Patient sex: M
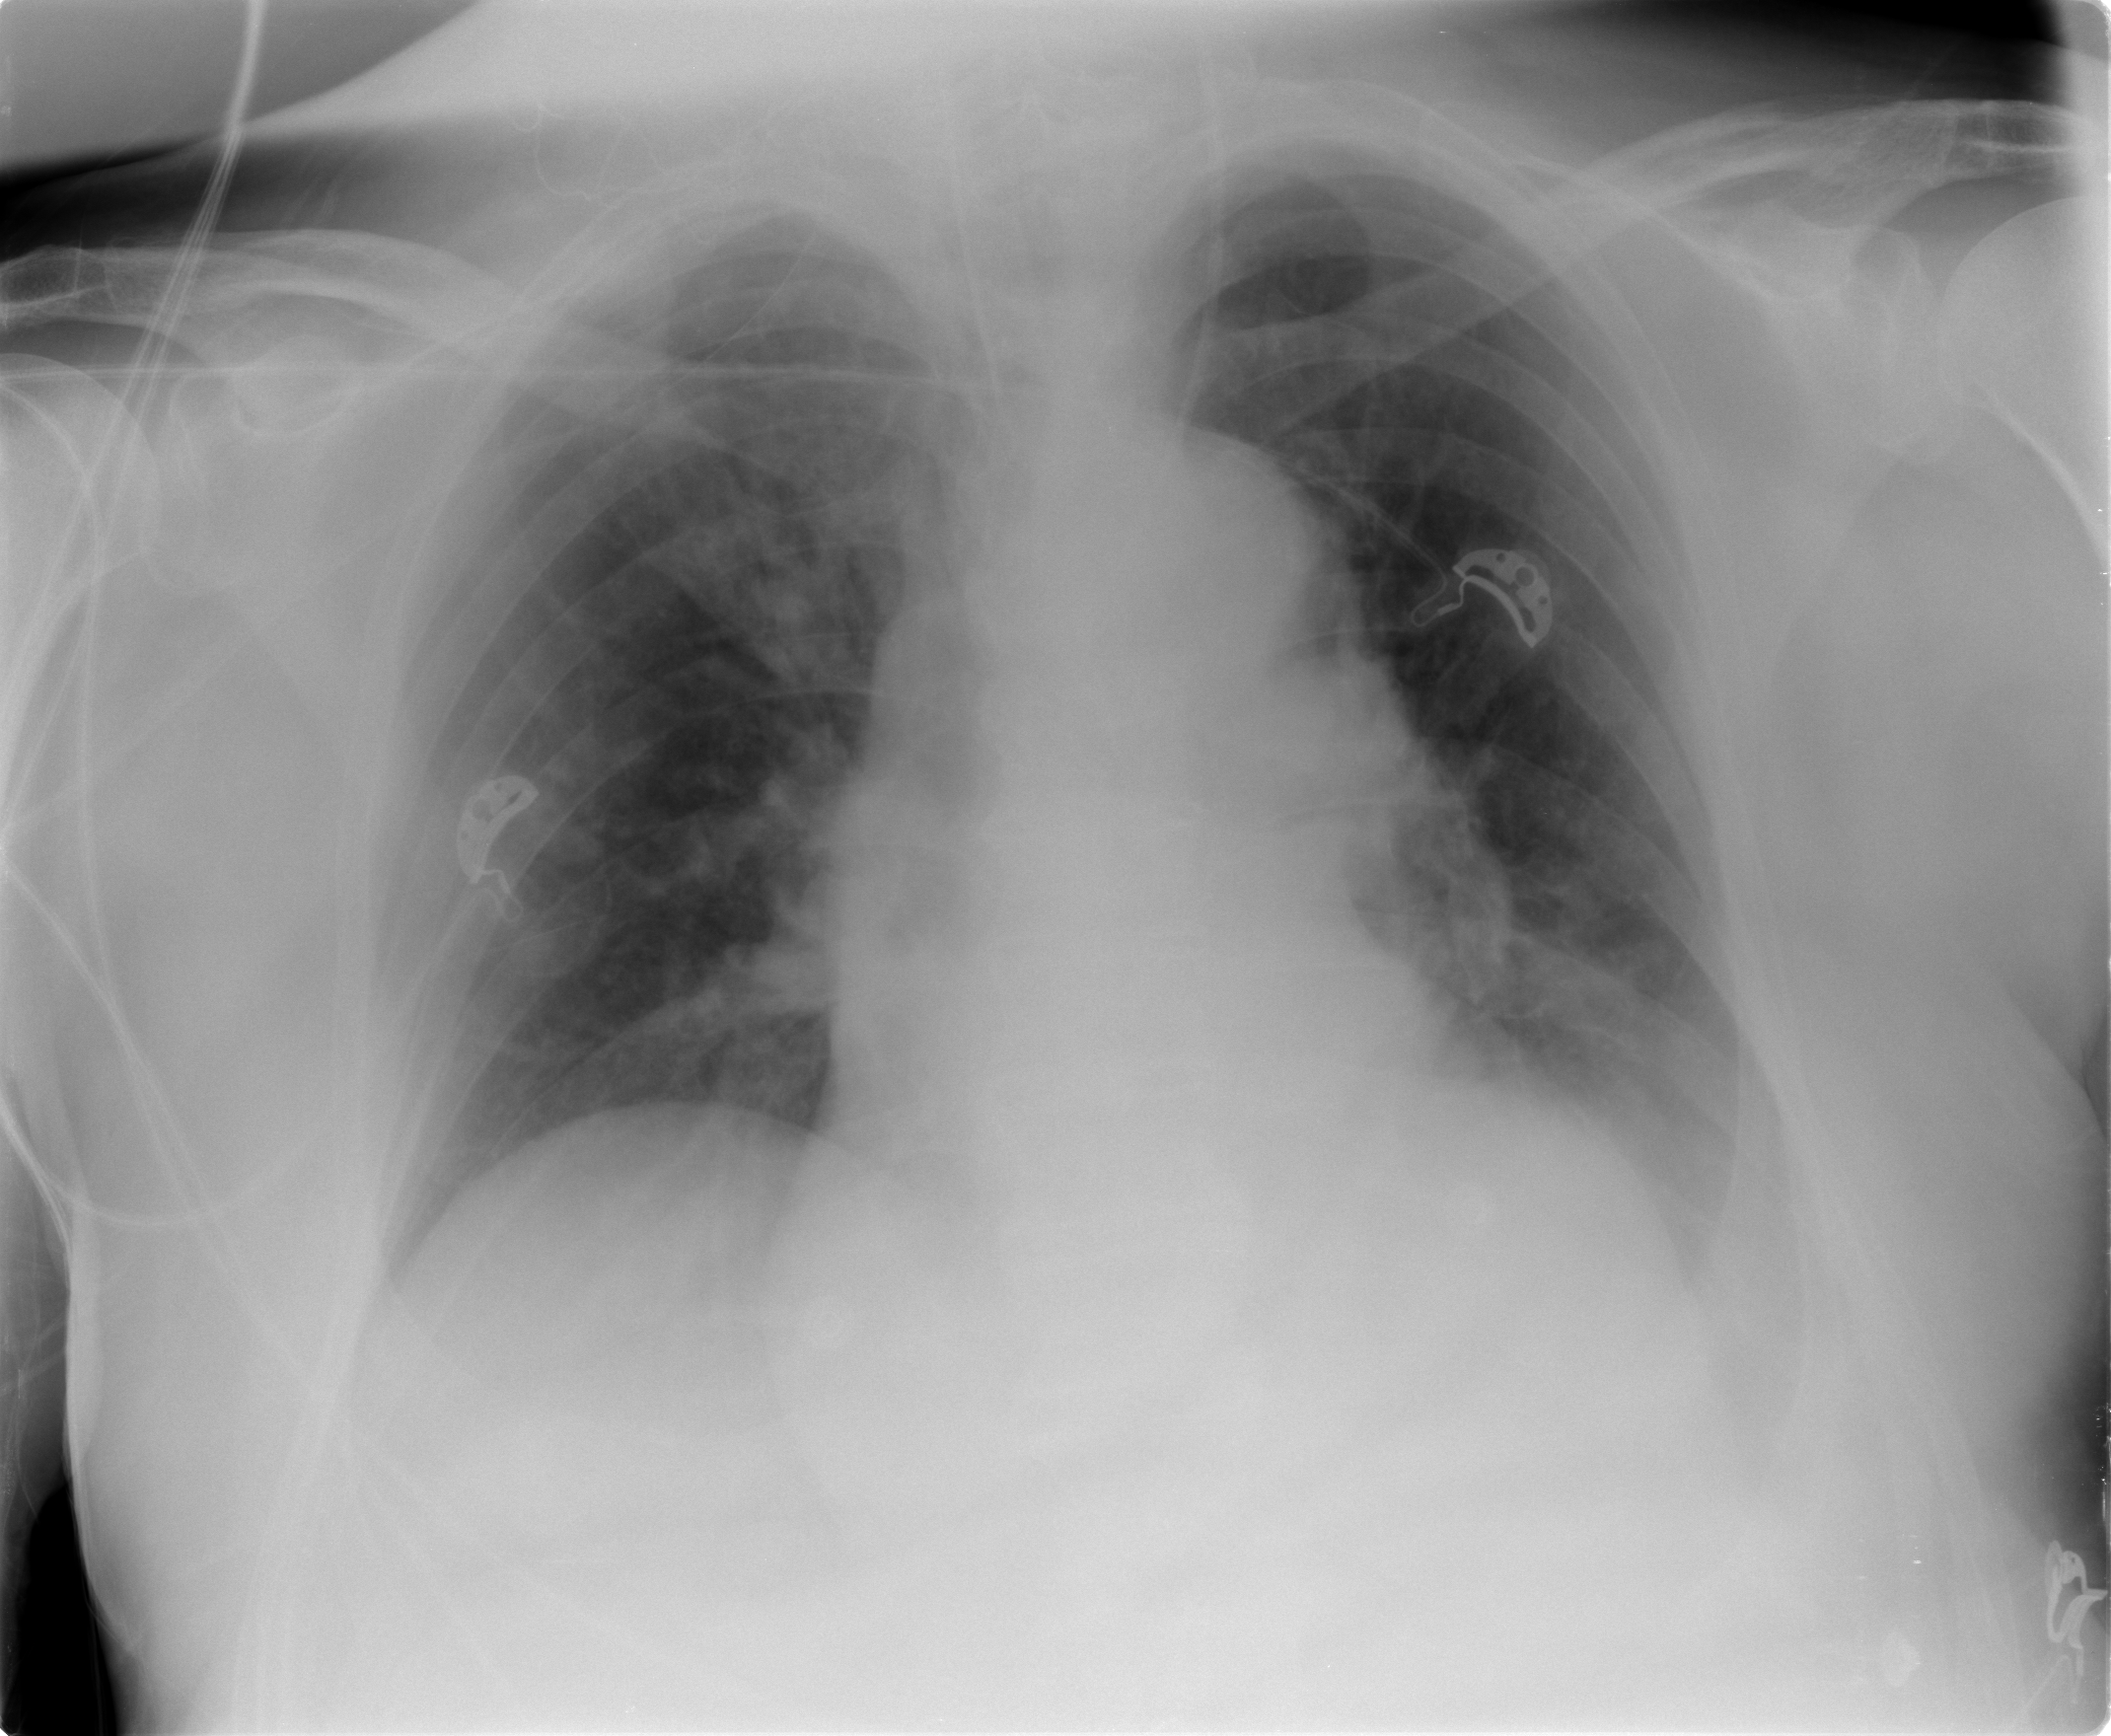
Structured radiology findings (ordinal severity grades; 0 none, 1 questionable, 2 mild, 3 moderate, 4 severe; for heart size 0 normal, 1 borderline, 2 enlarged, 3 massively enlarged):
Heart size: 2
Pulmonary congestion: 2
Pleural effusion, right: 0
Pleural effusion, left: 2
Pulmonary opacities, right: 0
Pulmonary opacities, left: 0
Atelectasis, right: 0
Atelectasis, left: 2